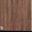
Piece: xx